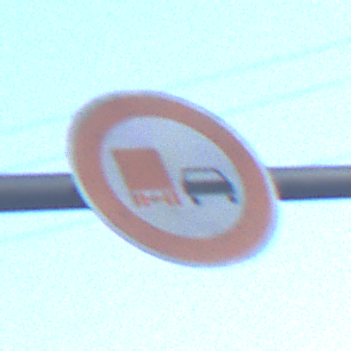
Verkehrszeichen: UeberholverbotKraftfahrzeuge
Umgebung: Outdoor, RoadRail
Tageszeit: SunriseSunset
Wetter: Clear
Licht: Natural
Jahreszeit: NotSpecified
Kontrast: LowContrast